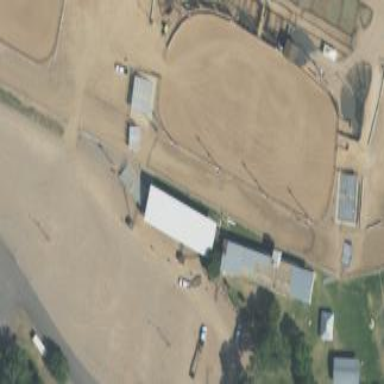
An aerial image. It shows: Rodeo pitch for leisure land activities.